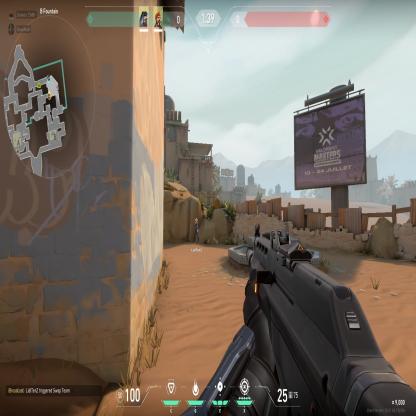
Label: teammate